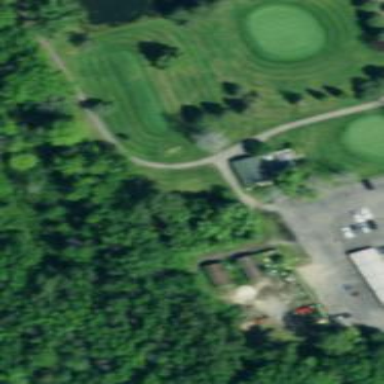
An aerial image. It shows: Path for both roads and golfers.